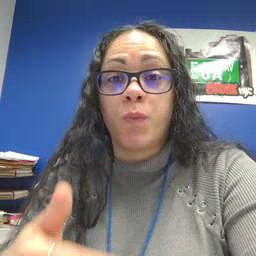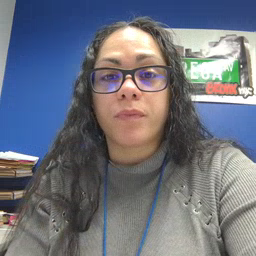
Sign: room